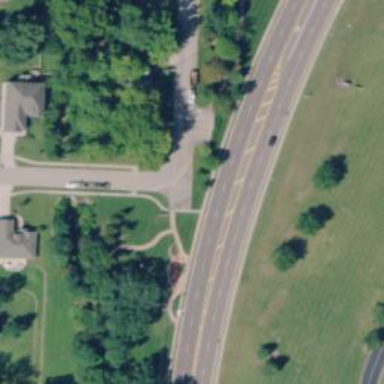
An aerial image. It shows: Unmarked crossing on footway.